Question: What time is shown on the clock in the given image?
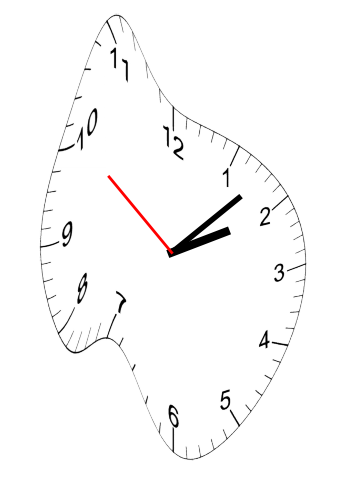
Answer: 02:07:51